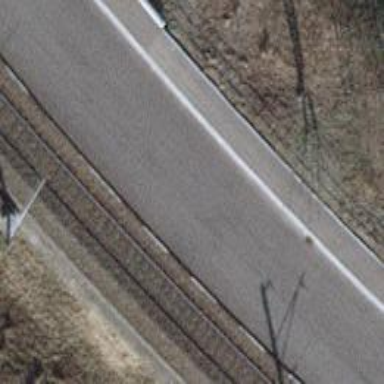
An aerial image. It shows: Unclassified road with asphalt surface.